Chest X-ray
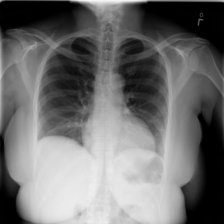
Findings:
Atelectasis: positive
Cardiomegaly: negative
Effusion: negative
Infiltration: positive
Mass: negative
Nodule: negative
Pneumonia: negative
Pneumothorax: negative
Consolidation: negative
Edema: negative
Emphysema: negative
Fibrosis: negative
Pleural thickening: negative
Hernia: negative